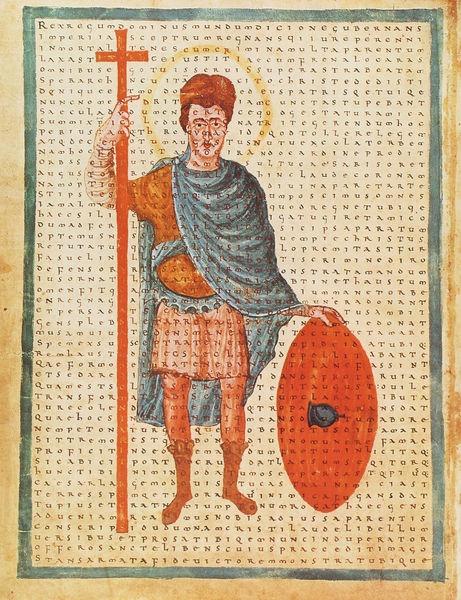
Titel: De Laudibus Sanctae Crucis, verfasst von Hrabanus Maurus
Institution: Rom, Biblioteca Vaticana
Schlagwörter: blau, held, kampf, mann, umhang, gelb, grün, mund, nase, gürtel, rot, rock, augen, bibel, falten, rahmen, stehen, gewand, gold, haare, mantel, stehend, frontal, lippen, umrandung, engel, farbig, schrift, schuhe, stab, rand, bischof, könig, schild, buch, kreuz, religion, seite, illustration, text, buchstabe, buchstaben, helm, stiefel, ritter, buchseite, heiligenschein, heiliger, stifel, apostel, saint, schield, von vorne, papir, beschrieben, rahmen grün, hsaint